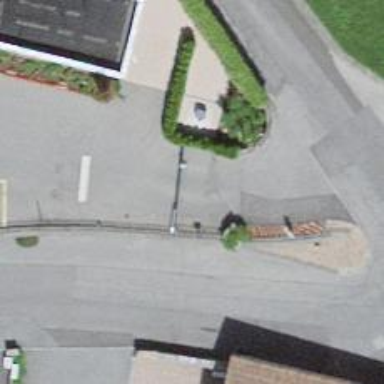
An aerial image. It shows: Gate.